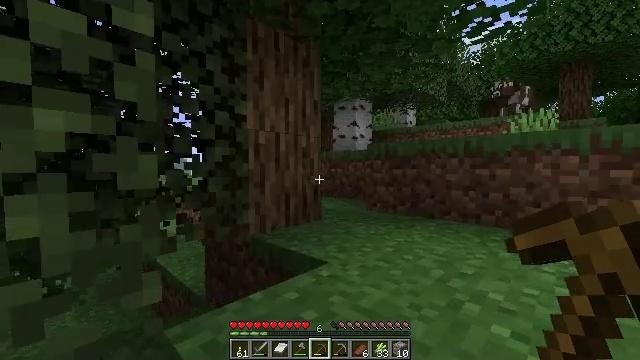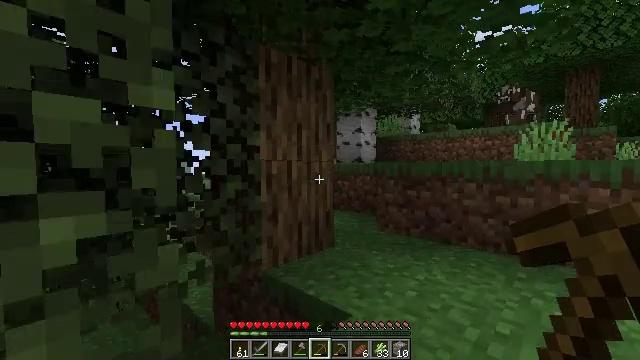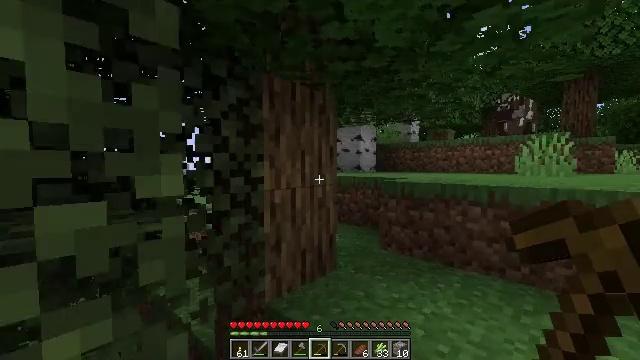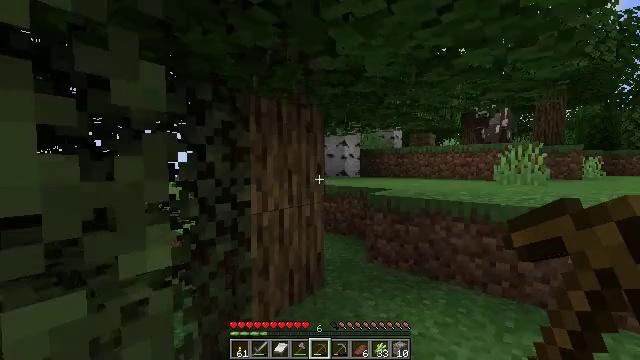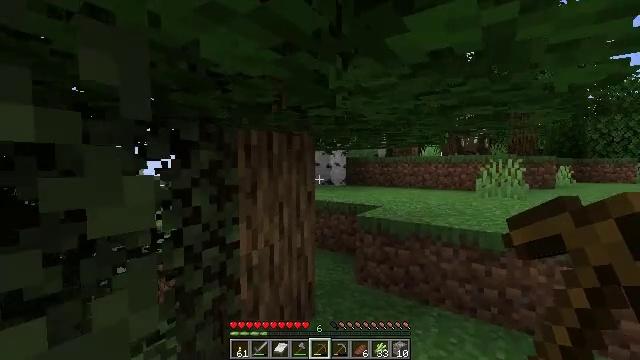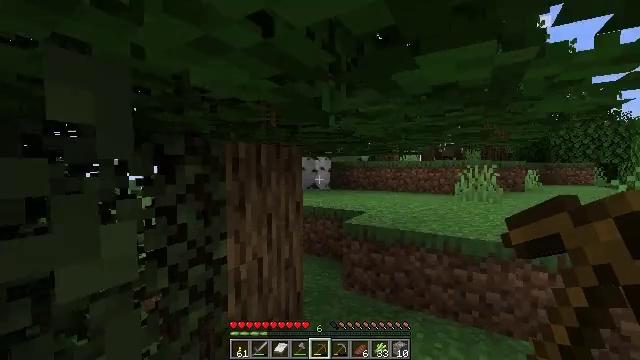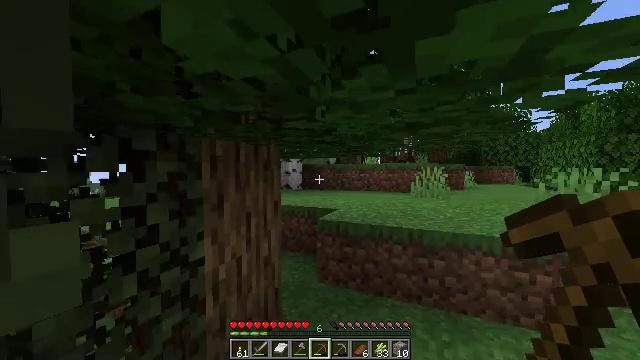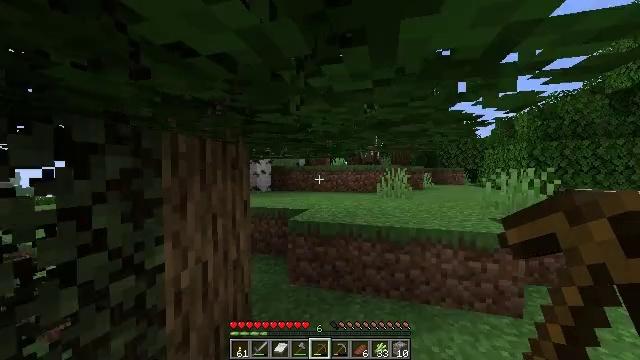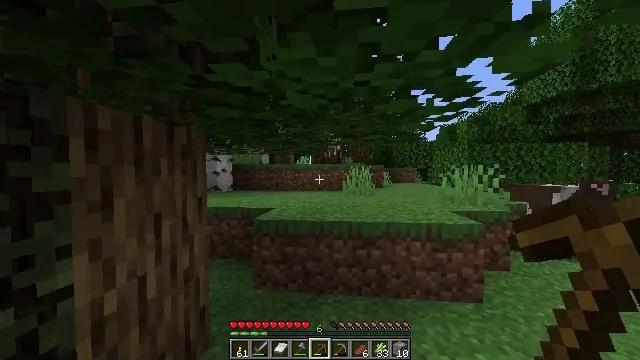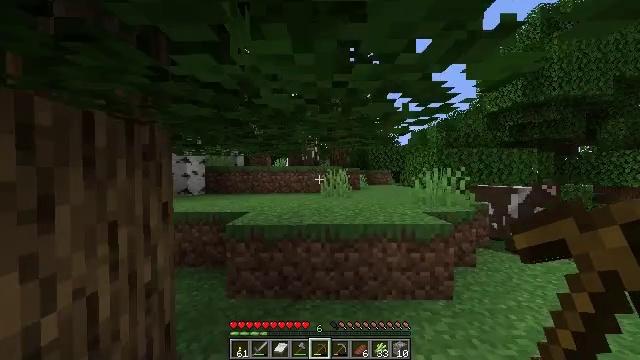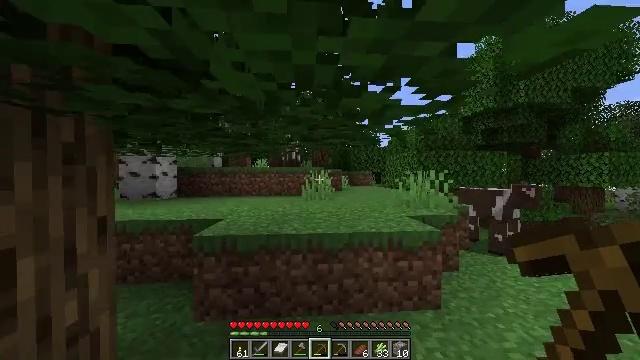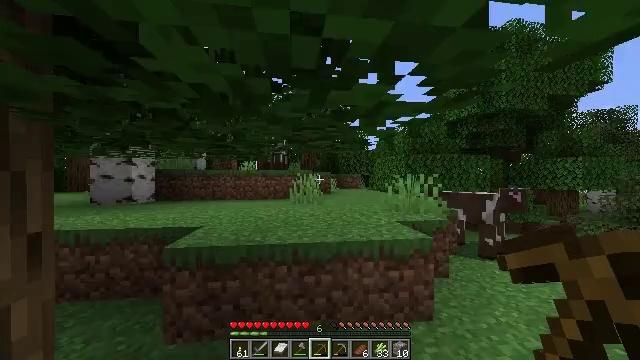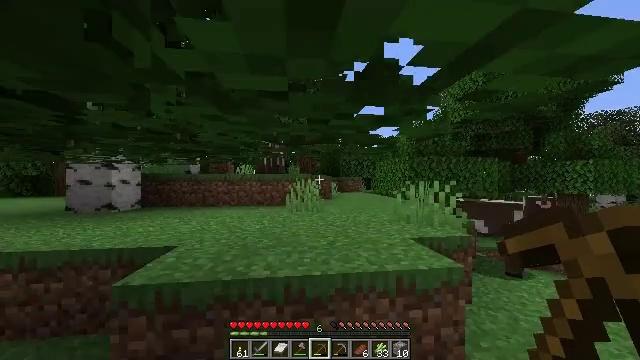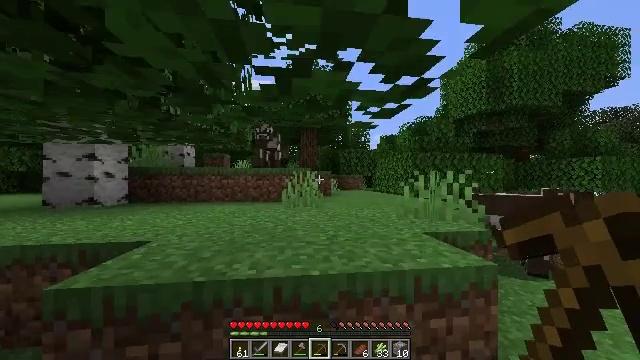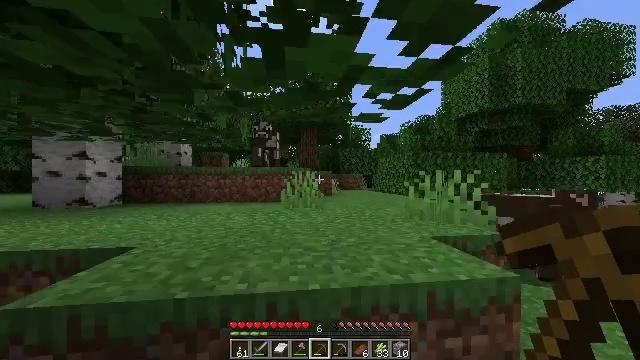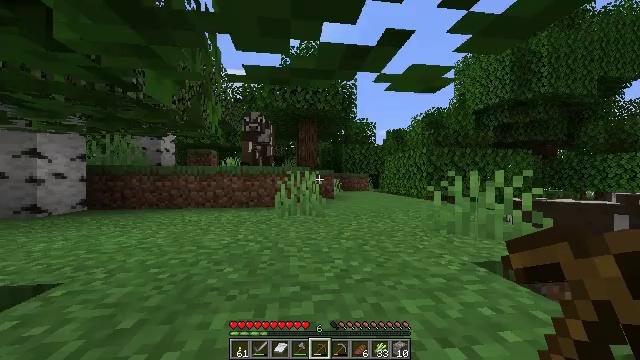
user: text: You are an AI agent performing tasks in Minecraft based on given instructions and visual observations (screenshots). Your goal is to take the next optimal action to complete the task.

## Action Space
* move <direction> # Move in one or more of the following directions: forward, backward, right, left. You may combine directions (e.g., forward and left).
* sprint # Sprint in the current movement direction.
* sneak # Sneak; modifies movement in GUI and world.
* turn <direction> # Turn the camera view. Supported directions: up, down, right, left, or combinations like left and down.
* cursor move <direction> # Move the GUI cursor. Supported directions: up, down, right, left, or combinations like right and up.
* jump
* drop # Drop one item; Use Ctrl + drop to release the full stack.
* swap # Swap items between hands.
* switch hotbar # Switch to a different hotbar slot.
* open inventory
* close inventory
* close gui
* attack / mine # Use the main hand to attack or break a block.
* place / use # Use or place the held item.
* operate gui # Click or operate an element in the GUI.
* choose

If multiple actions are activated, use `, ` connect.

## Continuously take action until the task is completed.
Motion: motion action
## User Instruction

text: Break oak leaves from the trees.
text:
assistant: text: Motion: move forward, sprint, jump
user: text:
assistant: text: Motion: move forward, sprint, jump
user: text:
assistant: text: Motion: move forward, sprint, turn right, jump
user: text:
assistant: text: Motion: move forward, sprint, turn right, jump
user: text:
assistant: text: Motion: move forward, sprint, turn right, jump
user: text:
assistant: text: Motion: move forward, sprint, turn right, jump
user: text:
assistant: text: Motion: move forward, sprint, turn right, jump
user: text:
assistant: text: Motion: move forward, sprint, turn right, jump
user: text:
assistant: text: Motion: move forward, sprint, turn right, jump
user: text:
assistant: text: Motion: move forward, sprint, turn right, jump
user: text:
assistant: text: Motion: move forward, sprint, turn right, jump
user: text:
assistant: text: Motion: move forward, sprint, jump
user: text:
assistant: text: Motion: move forward, sprint, jump
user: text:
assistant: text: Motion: move forward, sprint, jump
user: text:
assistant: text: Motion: move forward, sprint, jump
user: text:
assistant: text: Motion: move forward, sprint, jump
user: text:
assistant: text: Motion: move forward, sprint, jump
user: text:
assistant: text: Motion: move forward, sprint, jump
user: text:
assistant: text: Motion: move forward, sprint, jump
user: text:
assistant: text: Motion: move forward, sprint
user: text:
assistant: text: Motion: move forward, sprint
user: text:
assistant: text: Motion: move forward, sprint
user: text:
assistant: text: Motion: move forward, sprint, jump
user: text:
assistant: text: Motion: move forward, sprint, jump
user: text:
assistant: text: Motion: move forward, sprint, jump
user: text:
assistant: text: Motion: move forward, sprint, jump
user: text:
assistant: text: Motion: move forward, sprint, jump
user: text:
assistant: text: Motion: move forward, sprint, jump
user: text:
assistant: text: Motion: move forward, sprint, jump
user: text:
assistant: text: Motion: move forward, sprint, jump